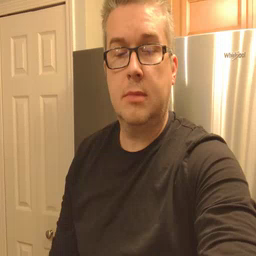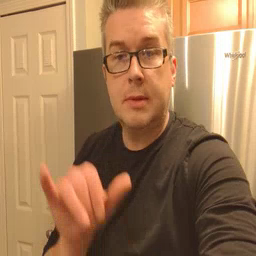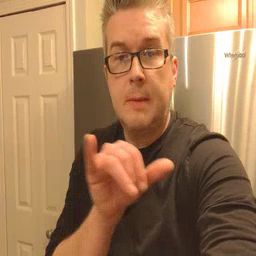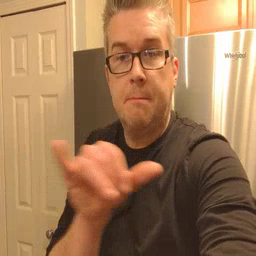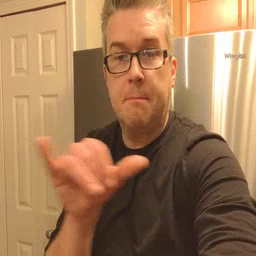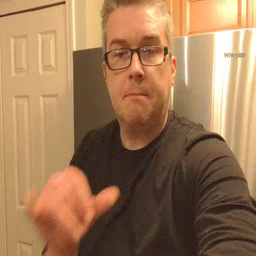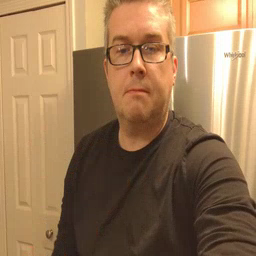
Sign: same